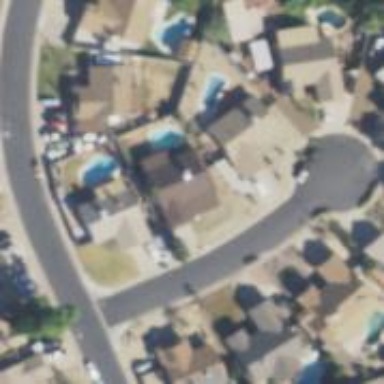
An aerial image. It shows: Smooth asphalt road in residential area.